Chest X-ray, PA view. Patient: 63 years old, sex M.
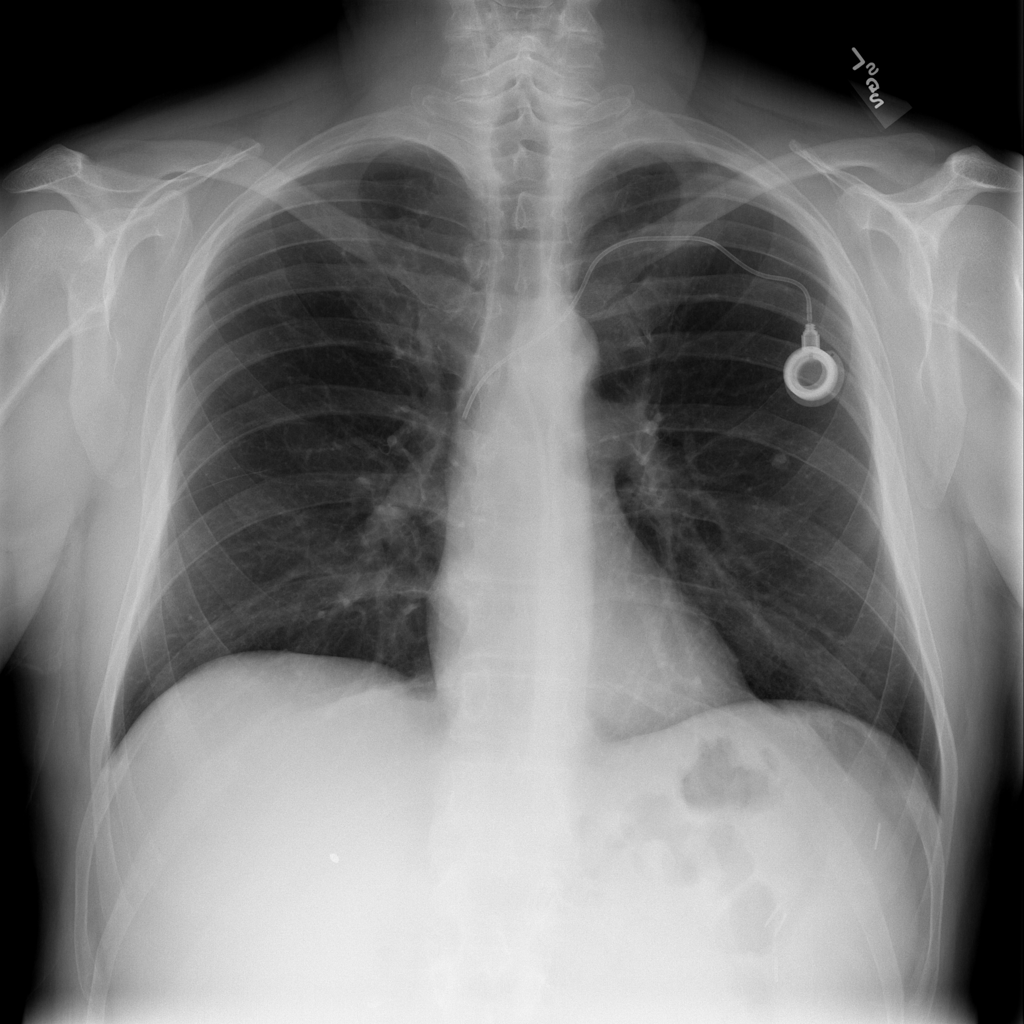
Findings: No Finding